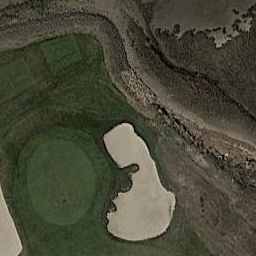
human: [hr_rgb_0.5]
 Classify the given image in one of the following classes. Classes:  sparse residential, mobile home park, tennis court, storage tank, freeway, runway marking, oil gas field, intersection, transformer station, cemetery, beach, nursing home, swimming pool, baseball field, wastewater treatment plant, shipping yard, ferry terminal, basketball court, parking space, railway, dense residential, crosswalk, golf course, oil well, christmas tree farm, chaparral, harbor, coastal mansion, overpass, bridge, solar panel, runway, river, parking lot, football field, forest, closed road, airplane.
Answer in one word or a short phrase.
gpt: golf course